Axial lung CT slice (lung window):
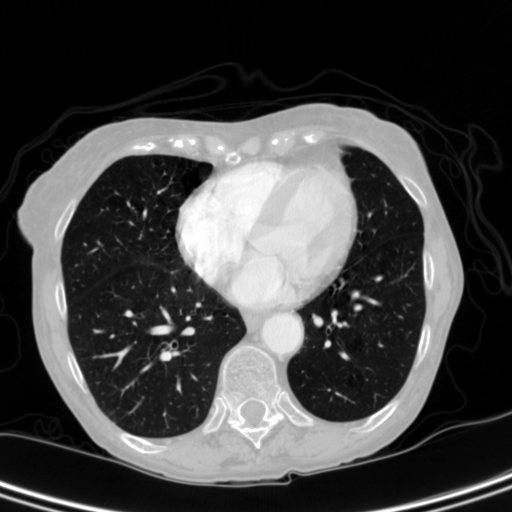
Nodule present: no